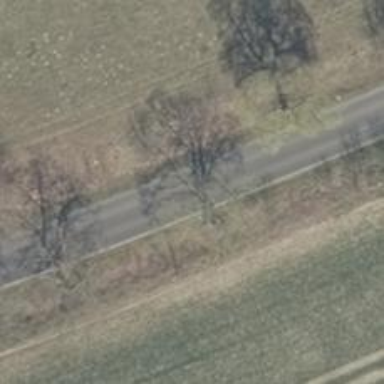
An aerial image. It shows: Tertiary road with asphalt surface.